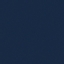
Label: SeaLake